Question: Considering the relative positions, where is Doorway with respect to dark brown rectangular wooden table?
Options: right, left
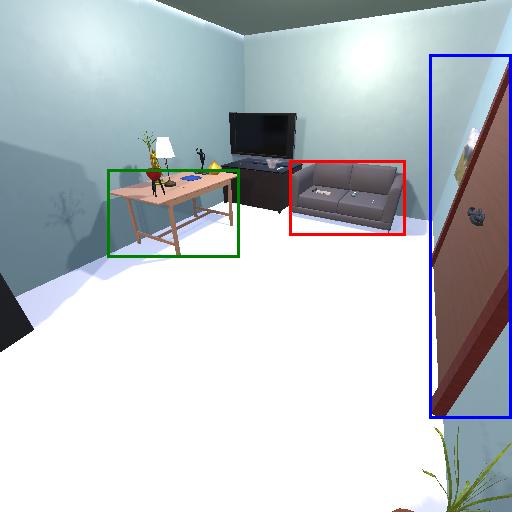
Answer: right